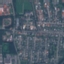
Label: Residential